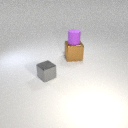
small purple rubber cylinder above large brown metal cube